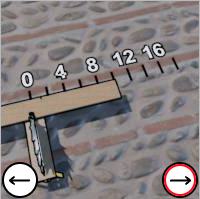
Task: length
Answer: 10
First scale value: 4.0